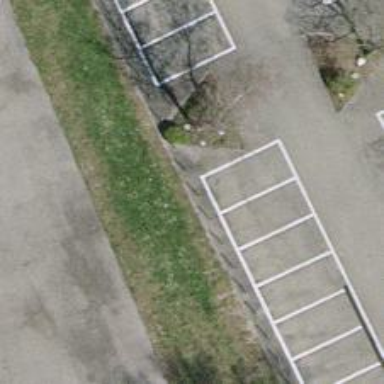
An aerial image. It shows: Bollard.